Aerial crown-view tile of a tropical tree (Barro Colorado Island, Panama), acquired 20240813:
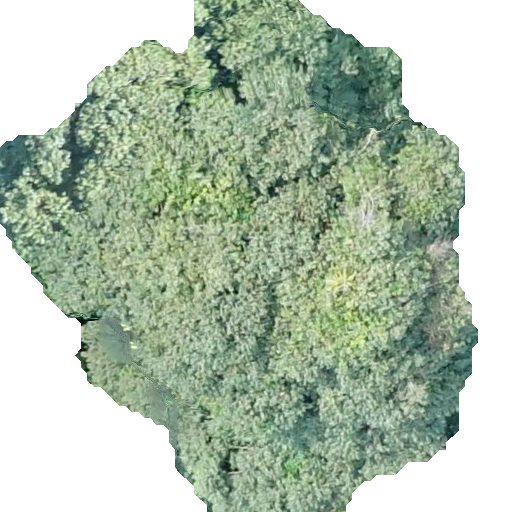
Species: Luehea seemannii
GBIF accepted scientific name: Luehea seemannii
Crown area: 265.728 m²